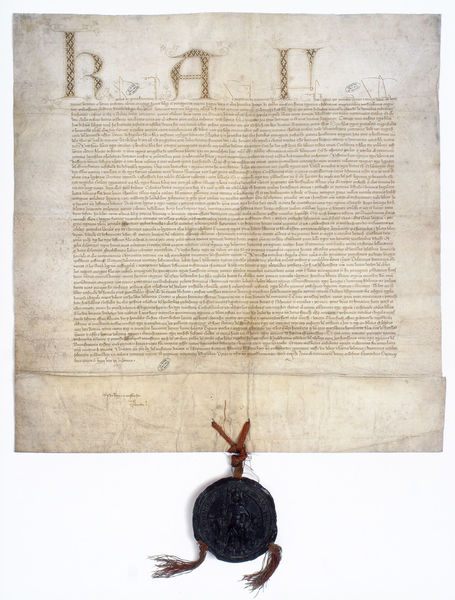
Titel: Karl V. hält die Großteil der Könige bei ihrem Eintritt in ihr vierzehntes Jahr fest (drittes Exemplar)
Institution: Paris, Archives nationales
Schlagwörter: braun, schwarz, alt, fransen, schnur, blatt, schrift, papier, klein, sepia, faden, foto, buch, zettel, medaillon, seite, text, stempel, ritter, pergament, wappen, wachs, brief, leder, siegel, urkunde, bulle, handschrift, bah, papyrus, versalien, rah, kleine schrift, bleisiegel, siegelschnur, kah, siegelband